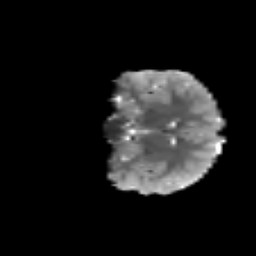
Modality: T2w
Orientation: coronal
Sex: female
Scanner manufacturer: siemens
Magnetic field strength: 3 T
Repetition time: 5 s
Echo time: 0.071 s